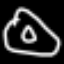
Label: donut